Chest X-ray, AP view. Patient: 69 years old, sex M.
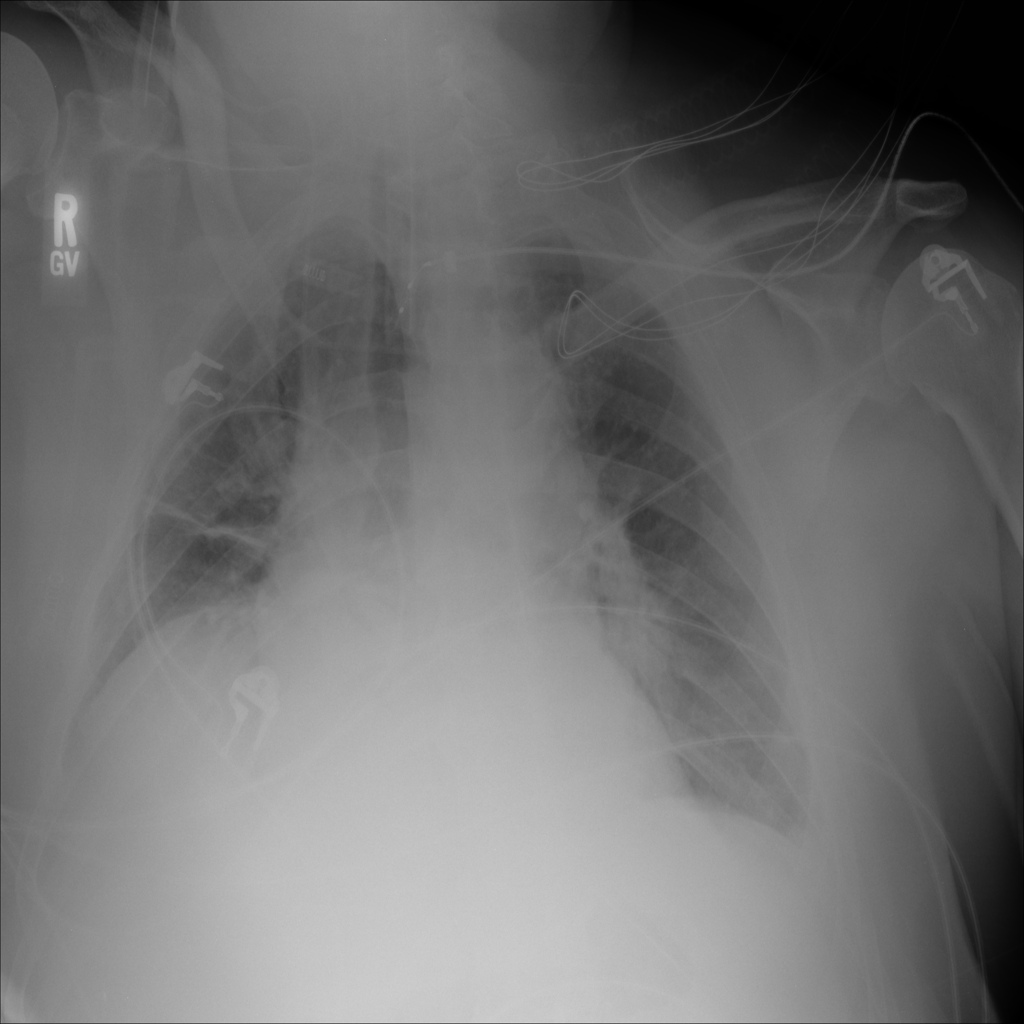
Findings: Atelectasis, Edema, Pleural_Thickening